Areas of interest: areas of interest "Cultural Palace"
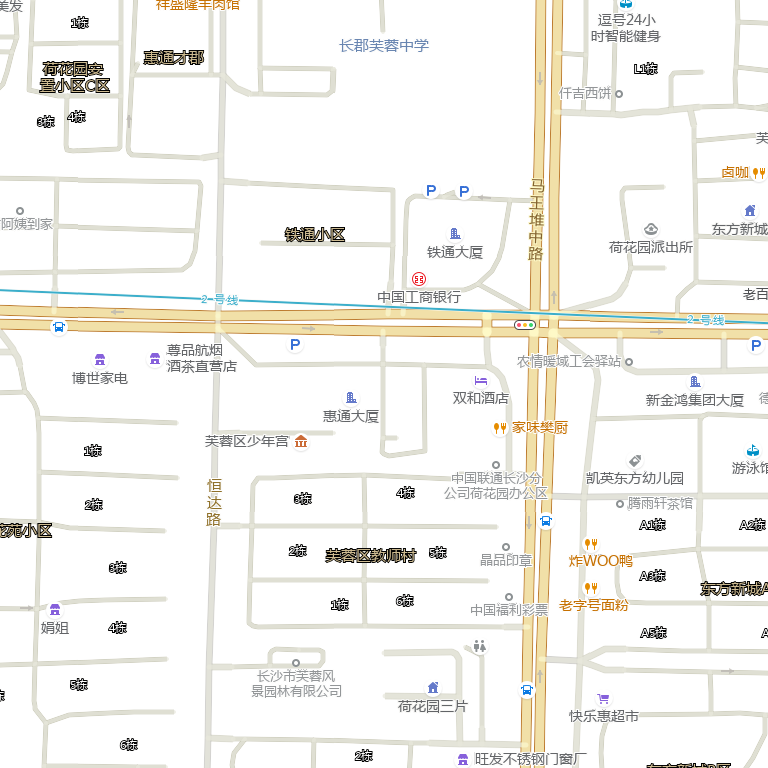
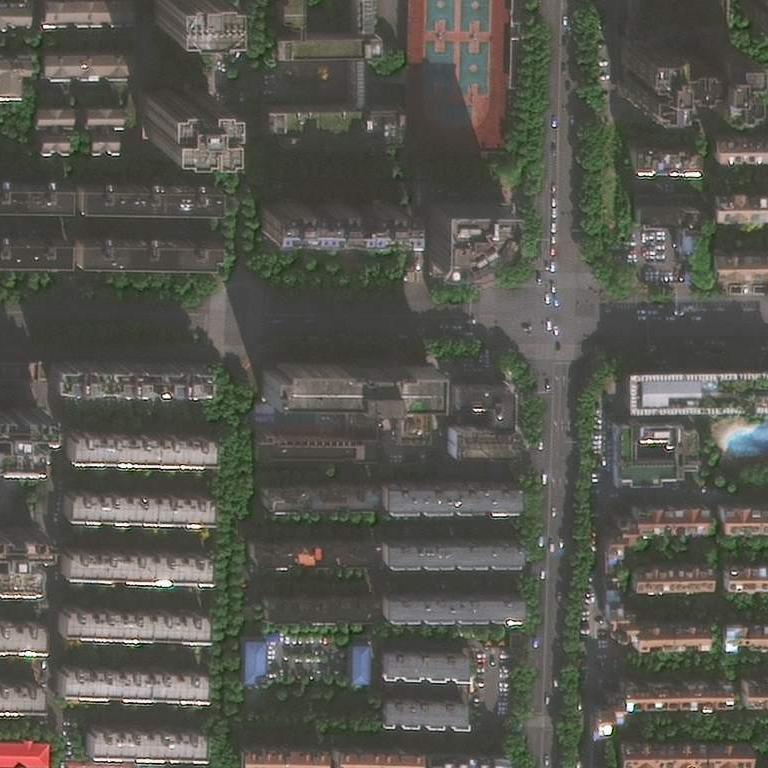